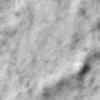
Label: no_change